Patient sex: M
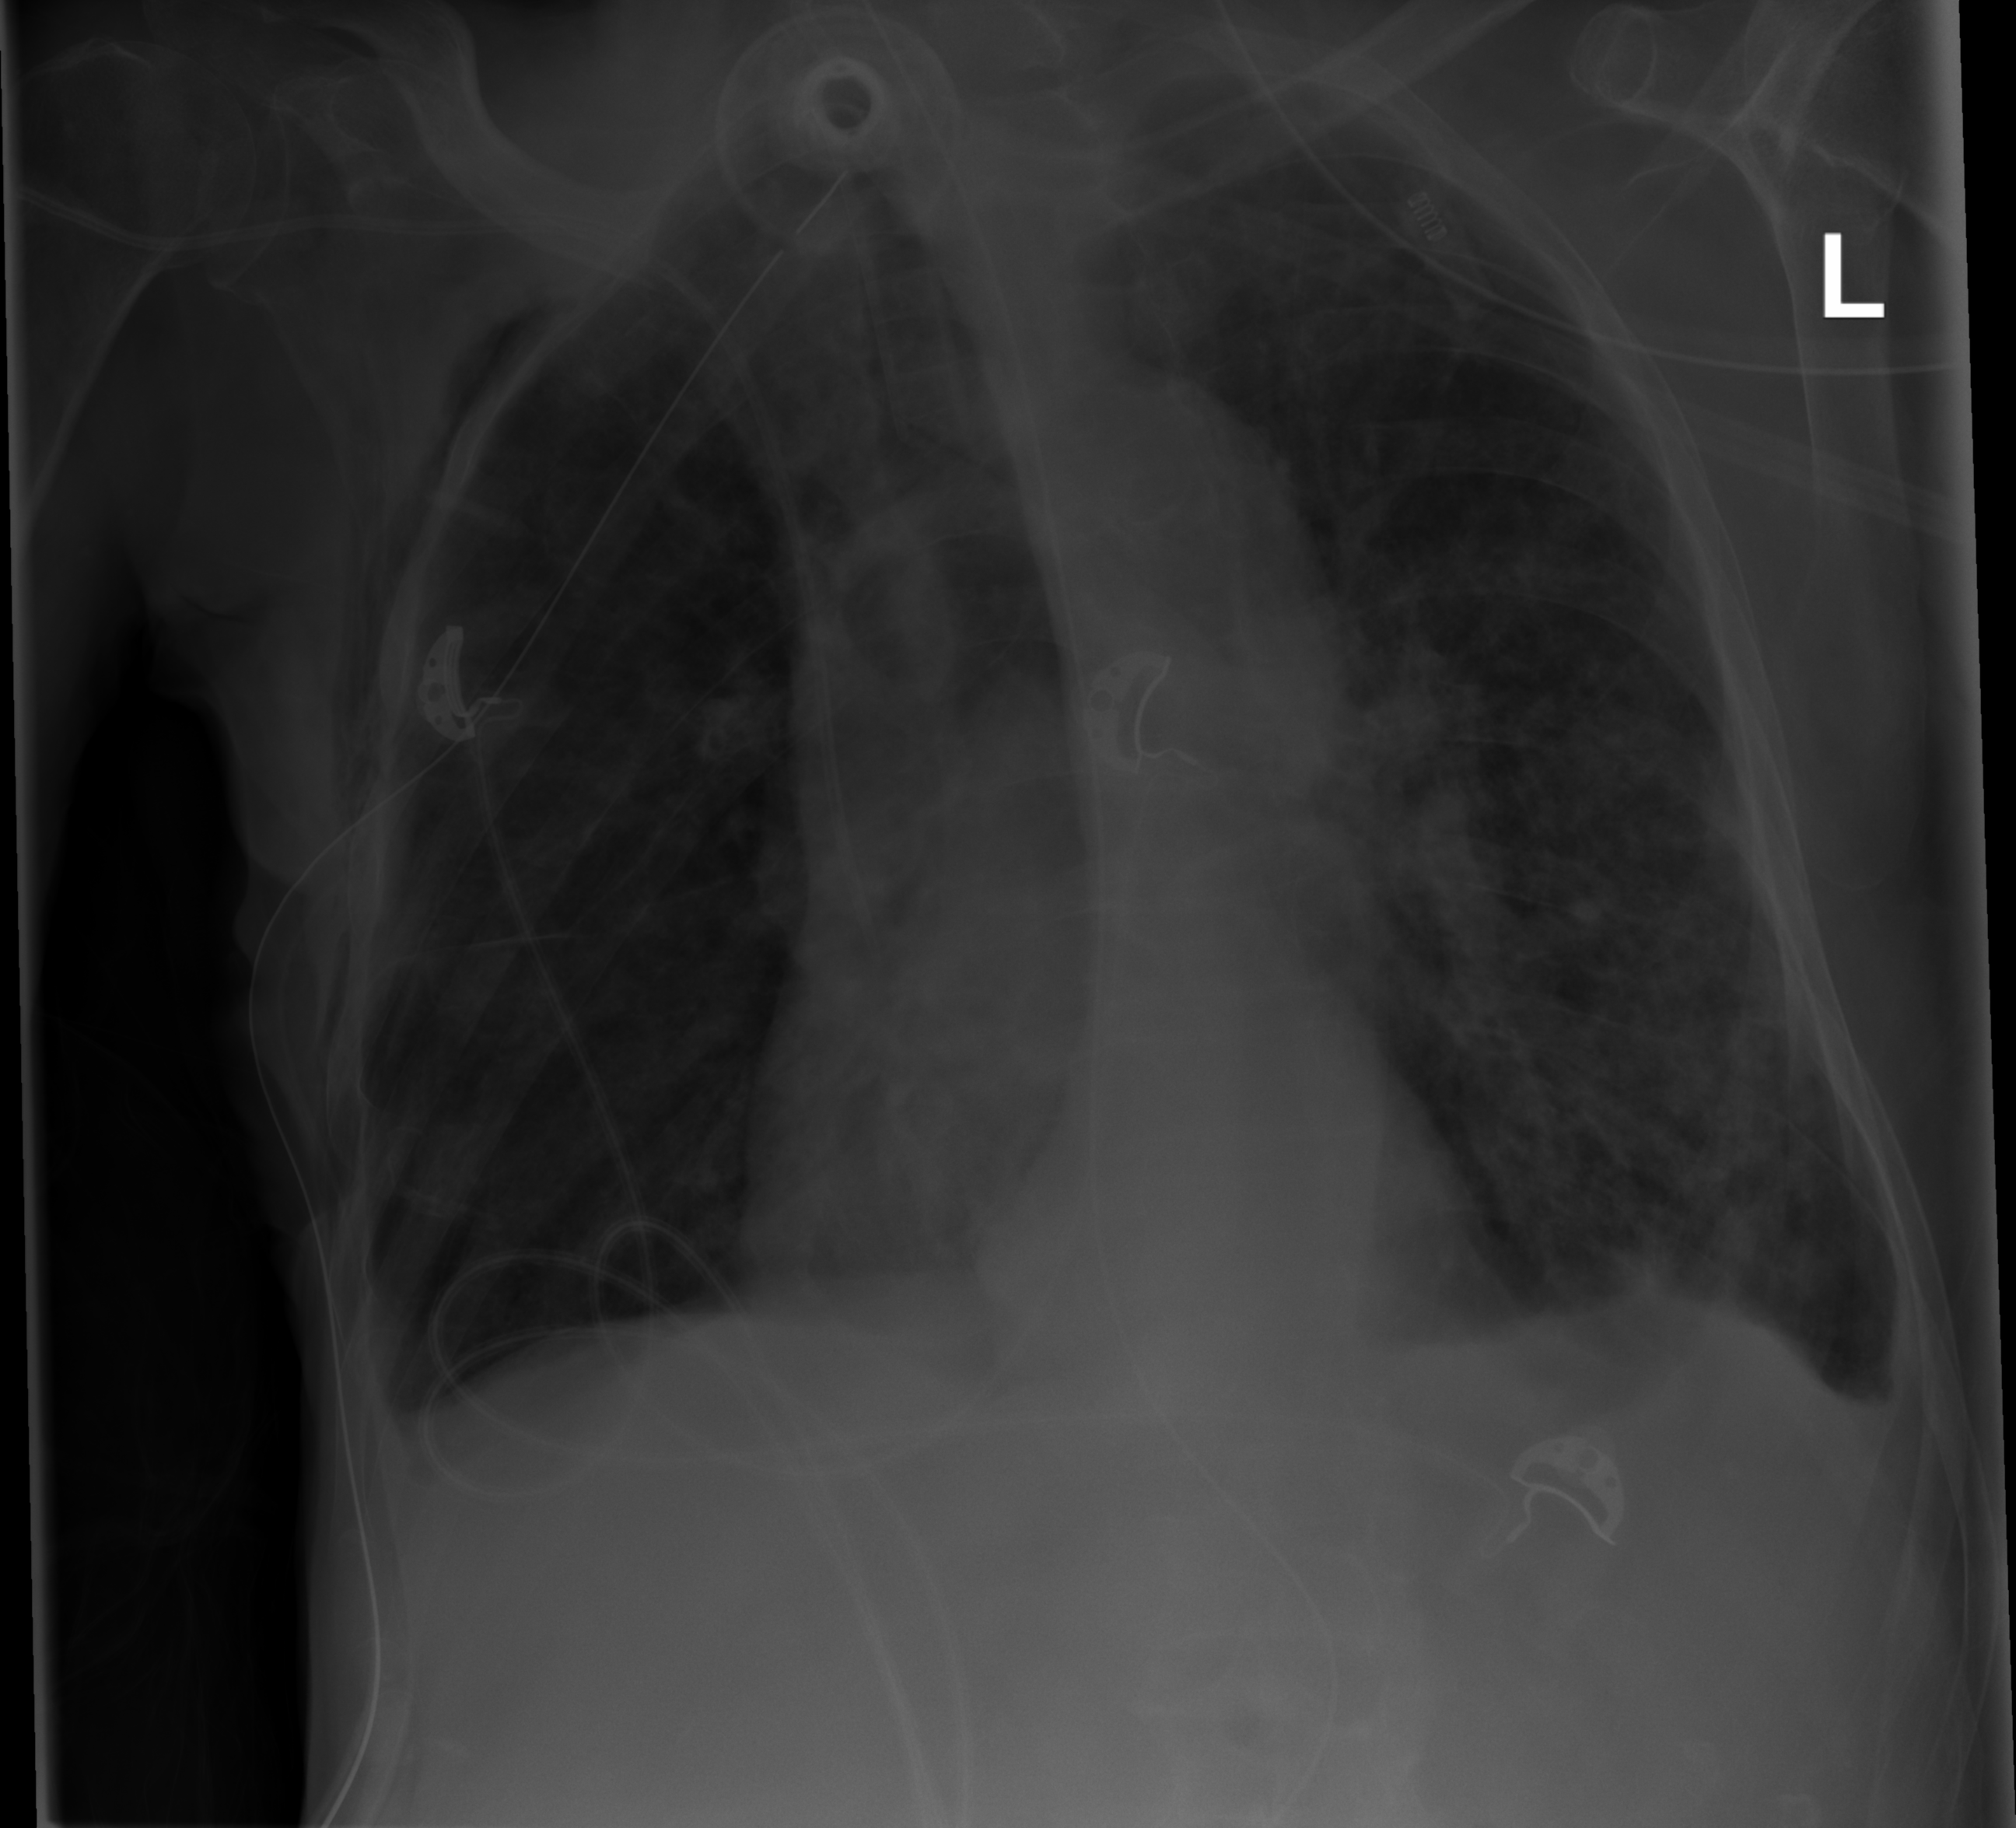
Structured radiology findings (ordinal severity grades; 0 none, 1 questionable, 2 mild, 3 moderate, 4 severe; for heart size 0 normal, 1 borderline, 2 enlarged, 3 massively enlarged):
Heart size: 0
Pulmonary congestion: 0
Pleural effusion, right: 1
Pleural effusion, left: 1
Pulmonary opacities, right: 0
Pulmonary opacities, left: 2
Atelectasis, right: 0
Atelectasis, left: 2